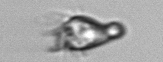
Label: Paratontonia_gracillima